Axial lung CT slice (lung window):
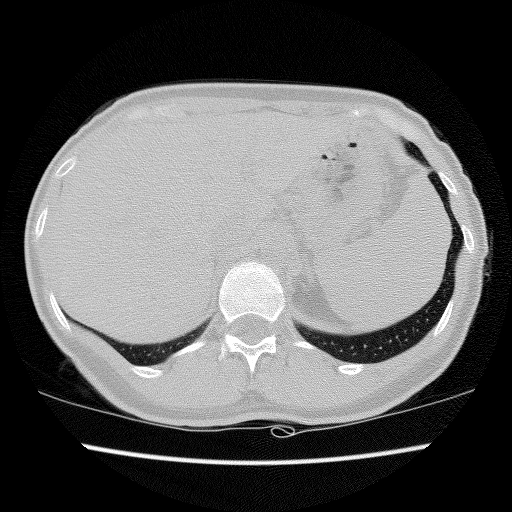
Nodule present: no